Question: I'm having a really weird issue with table view separators. I have set the separator color to a dark gray which works great below the cells, but for some reason, there is a white separator before my section header (see the screenshot, above November). When I set the separator style to none, the line disappears which indicates that it is a separator. How can I remove this white separator line?

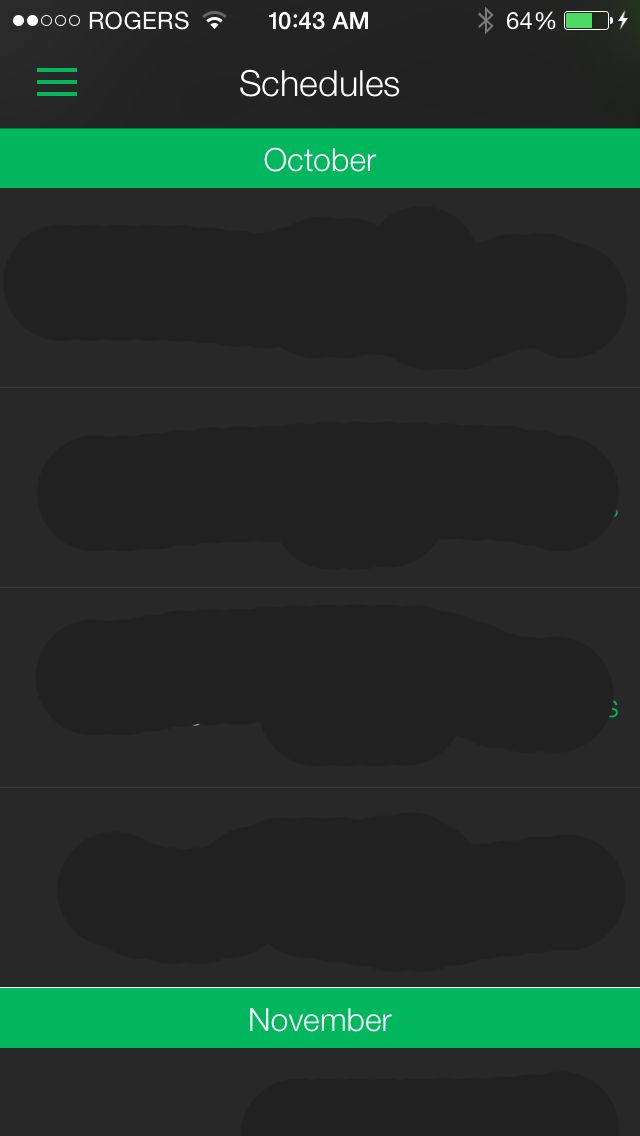
Answer: '''
- (UIView *)tableView:(UITableView *)tableView viewForFooterInSection:(NSInteger)section {
UIView *view1 = [[UIView alloc] initWithFrame:CGRectMake(0, 0, 320, 1)];
UIView *view2 = [[UIView alloc] initWithFrame:CGRectMake(0, -1, 320, 2)];
view2.backgroundColor = [UIColor blackColor]; // Your color
view1.backgroundColor = [UIColor blackColor]; // Your color
[view1 addSubview:view2];
return view1;
}
- (CGFloat)tableView:(UITableView *)tableView heightForFooterInSection:(NSInteger)section {
return 0.01;
}
'''